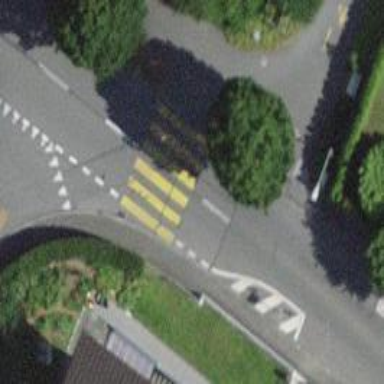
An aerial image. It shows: Kerb barrier.